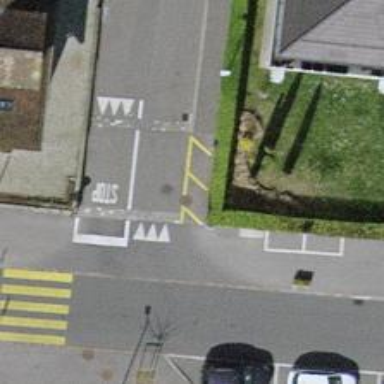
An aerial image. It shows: Zebra crossing on the road.